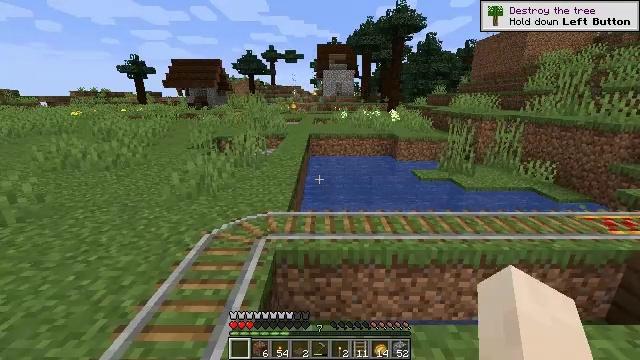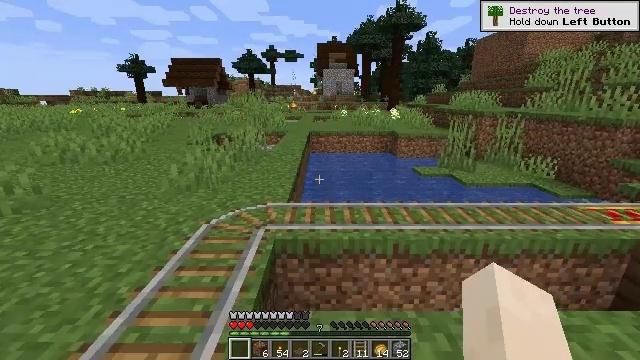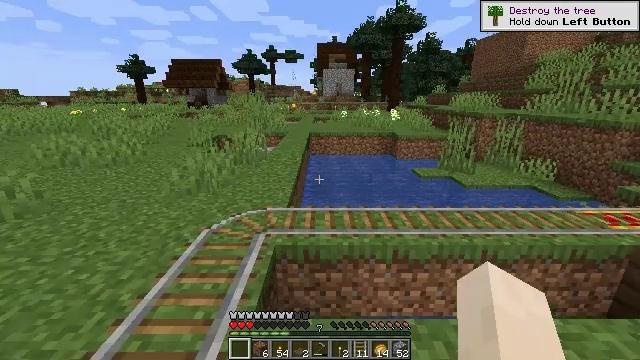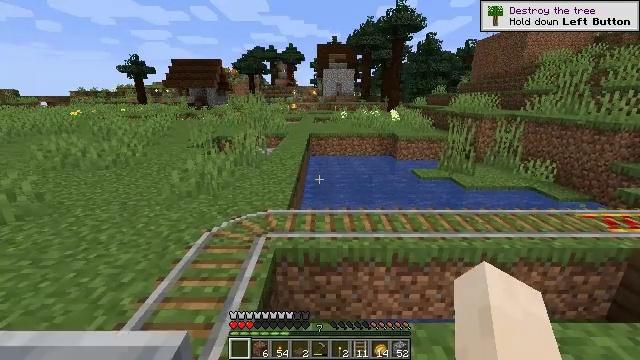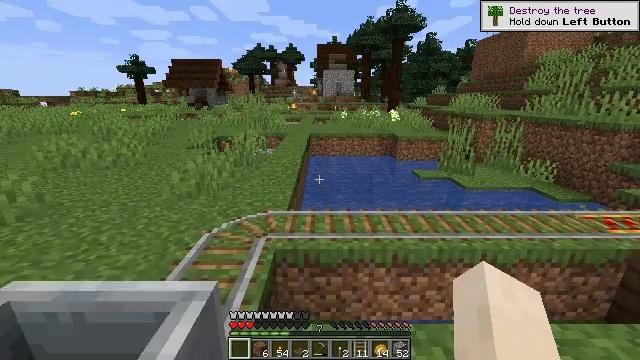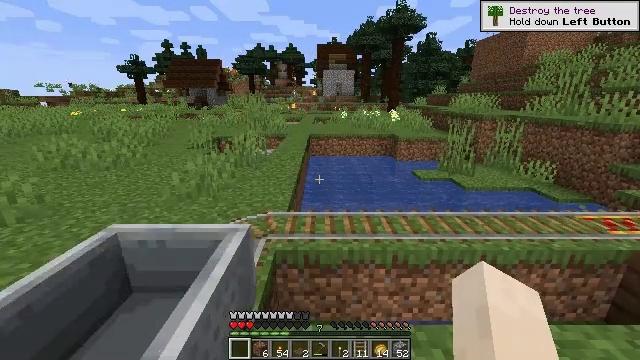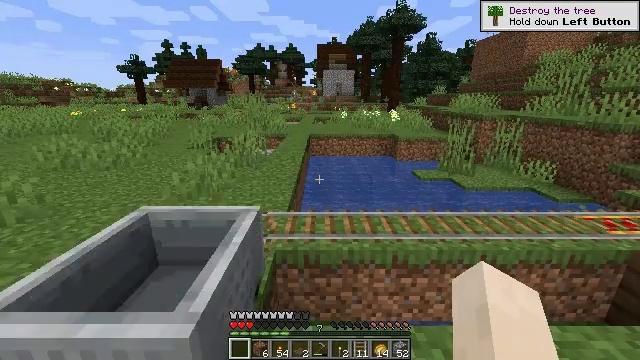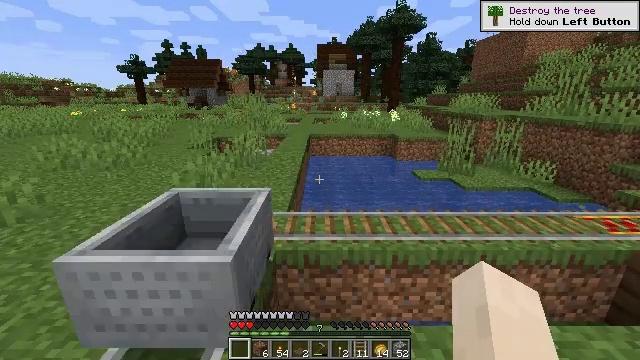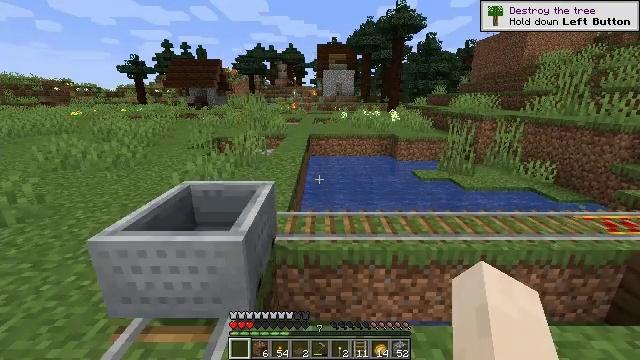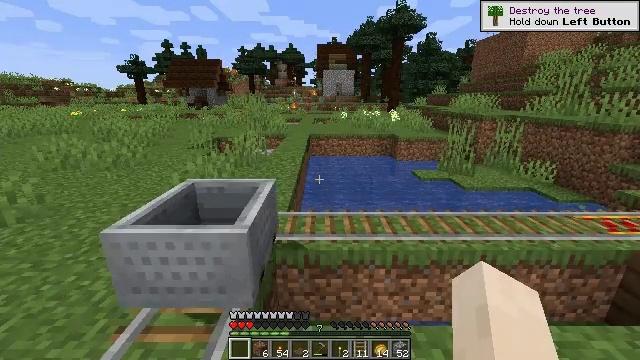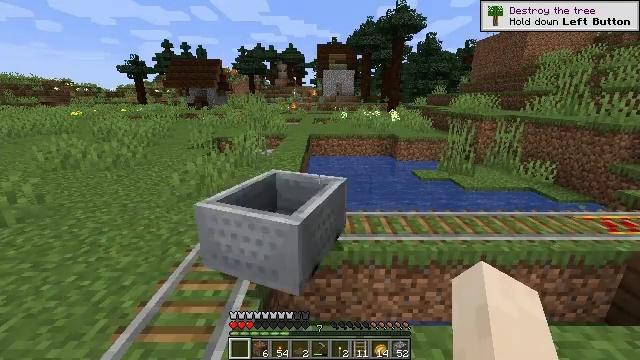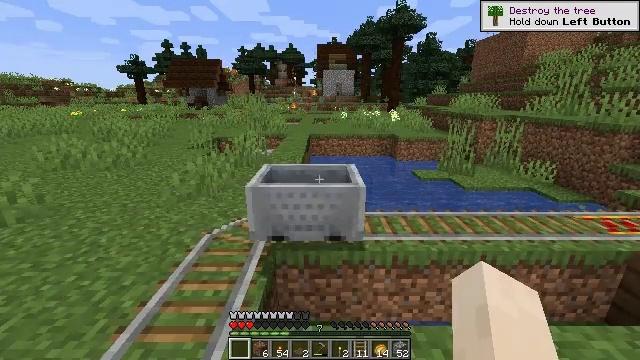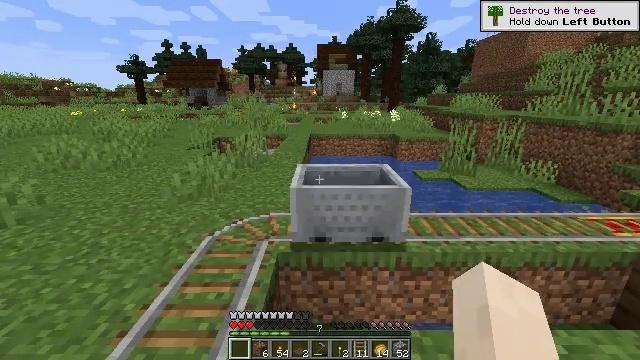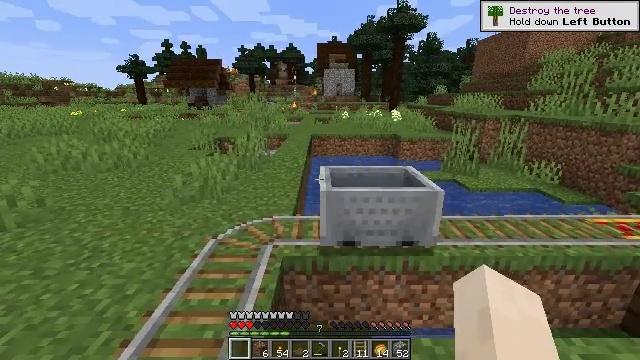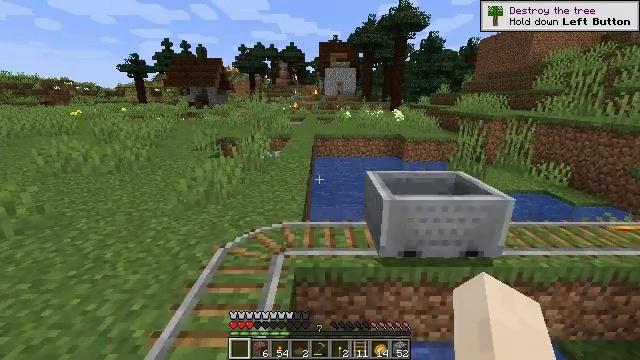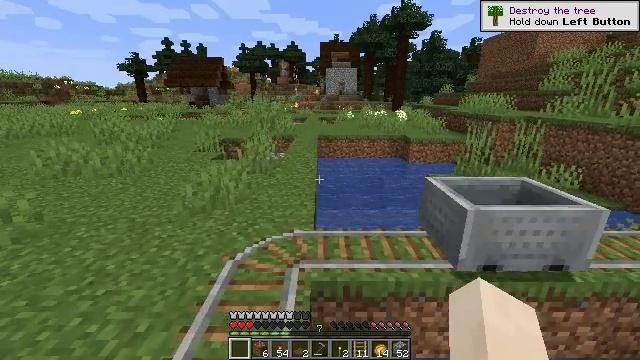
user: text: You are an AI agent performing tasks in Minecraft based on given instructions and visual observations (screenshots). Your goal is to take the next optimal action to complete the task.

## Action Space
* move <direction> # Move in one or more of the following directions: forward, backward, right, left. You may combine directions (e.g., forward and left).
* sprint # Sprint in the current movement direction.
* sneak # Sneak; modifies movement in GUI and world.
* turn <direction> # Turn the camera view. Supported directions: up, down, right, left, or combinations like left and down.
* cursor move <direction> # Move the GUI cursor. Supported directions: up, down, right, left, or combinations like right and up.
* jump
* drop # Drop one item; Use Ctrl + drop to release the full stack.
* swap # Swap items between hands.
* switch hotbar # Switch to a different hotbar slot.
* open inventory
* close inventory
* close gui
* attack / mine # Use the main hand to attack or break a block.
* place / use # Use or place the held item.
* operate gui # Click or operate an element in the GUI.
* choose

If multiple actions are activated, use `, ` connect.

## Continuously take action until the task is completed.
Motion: motion action
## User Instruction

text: Remove the torch from its spot.
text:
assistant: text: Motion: no_op
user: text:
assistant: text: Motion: no_op
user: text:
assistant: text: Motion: no_op
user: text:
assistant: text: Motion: no_op
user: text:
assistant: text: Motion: no_op
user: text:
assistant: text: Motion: no_op
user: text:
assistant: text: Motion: no_op
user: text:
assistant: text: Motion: no_op
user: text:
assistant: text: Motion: no_op
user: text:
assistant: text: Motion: no_op
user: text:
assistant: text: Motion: no_op
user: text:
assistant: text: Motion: move forward and move left
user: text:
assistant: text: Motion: move forward and move left
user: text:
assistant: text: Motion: move forward and move left
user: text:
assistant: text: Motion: move forward and move left
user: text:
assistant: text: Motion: move forward and move left
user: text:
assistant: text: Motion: move forward and move left
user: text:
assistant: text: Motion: move forward and move left, turn right
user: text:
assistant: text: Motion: move forward and move left, turn right and down
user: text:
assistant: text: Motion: move forward and move left, turn right and down
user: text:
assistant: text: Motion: move forward and move left, turn right and down
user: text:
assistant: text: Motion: move forward and move left, turn right
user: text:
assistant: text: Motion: move forward and move left, turn right and up
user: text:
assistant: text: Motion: move forward, turn right and up
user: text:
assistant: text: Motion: move forward, turn right and up
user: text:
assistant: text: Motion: move forward, turn right and up
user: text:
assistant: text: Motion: move forward, turn right and up
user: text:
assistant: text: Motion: move forward
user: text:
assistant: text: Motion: move forward
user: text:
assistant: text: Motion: move forward